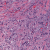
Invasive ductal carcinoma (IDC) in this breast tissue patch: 1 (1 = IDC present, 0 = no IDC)